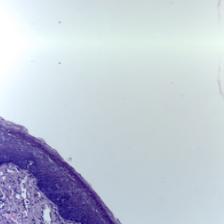
Diagnosis: Normal